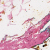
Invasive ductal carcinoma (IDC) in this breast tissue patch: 0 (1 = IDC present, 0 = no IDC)